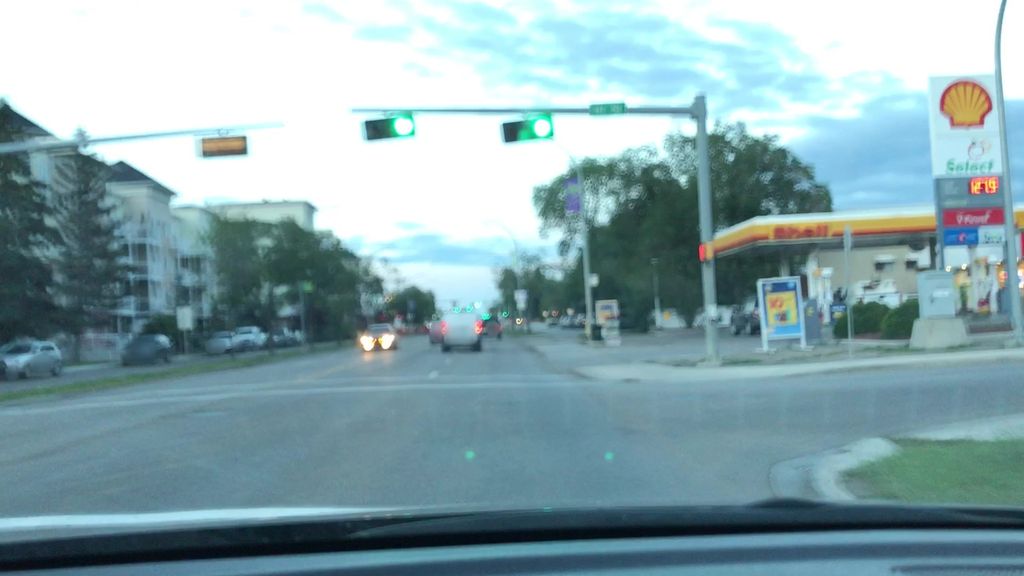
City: edmonton